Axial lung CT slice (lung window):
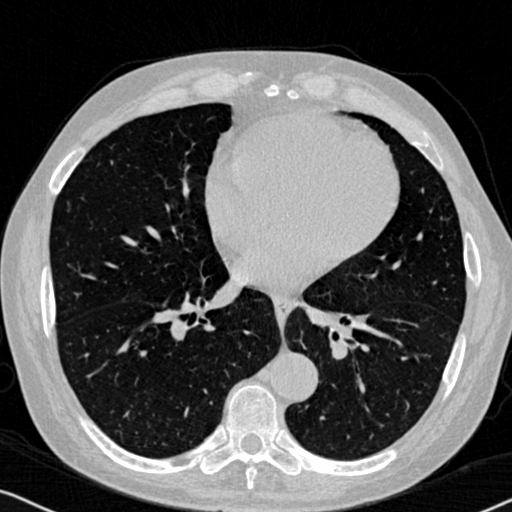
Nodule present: no